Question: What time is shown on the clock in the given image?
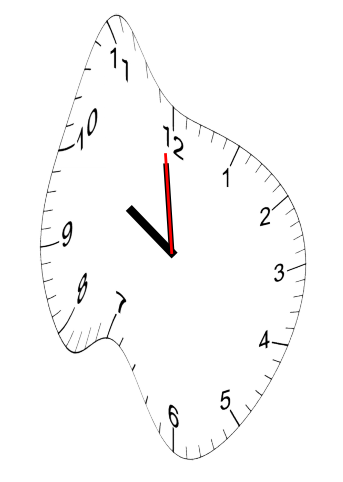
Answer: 09:58:59